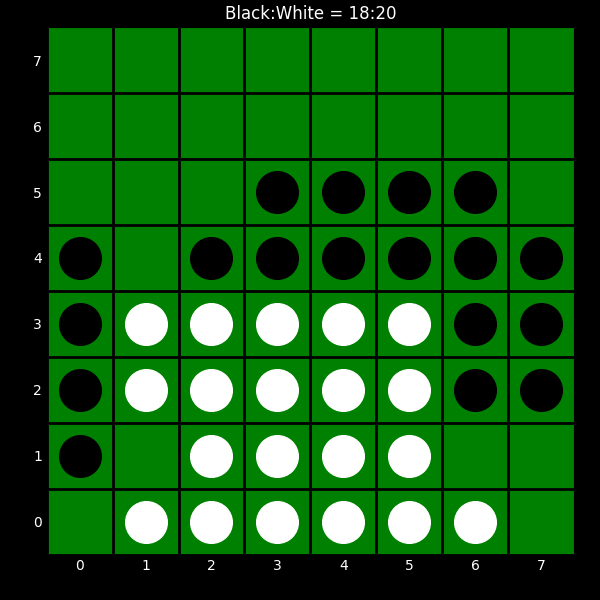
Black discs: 18
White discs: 20